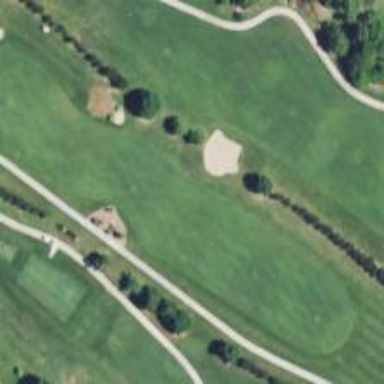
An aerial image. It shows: Golf hole.